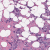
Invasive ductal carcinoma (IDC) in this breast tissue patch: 1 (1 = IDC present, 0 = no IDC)